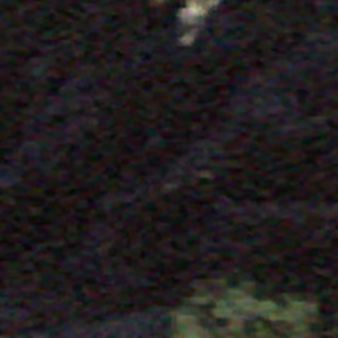
Label: other